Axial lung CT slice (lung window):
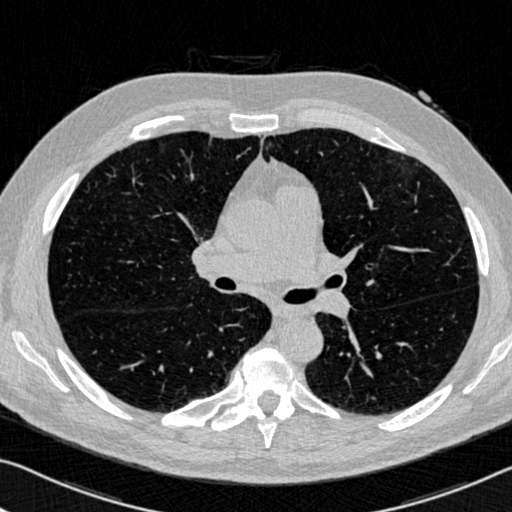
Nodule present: no